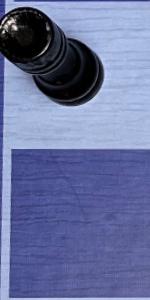
Label: Empty